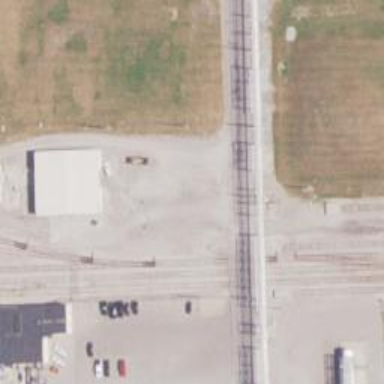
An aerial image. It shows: Rail spur service.